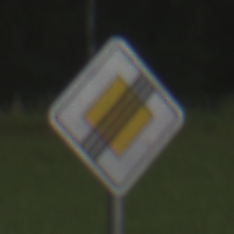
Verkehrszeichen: EndeVorfahrtsstrasse
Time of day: SunriseSunset
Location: Outdoor (Nature)
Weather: PartlyCloudy
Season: NotSpecified
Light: Natural